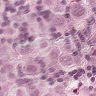
Metastatic tissue present: yes